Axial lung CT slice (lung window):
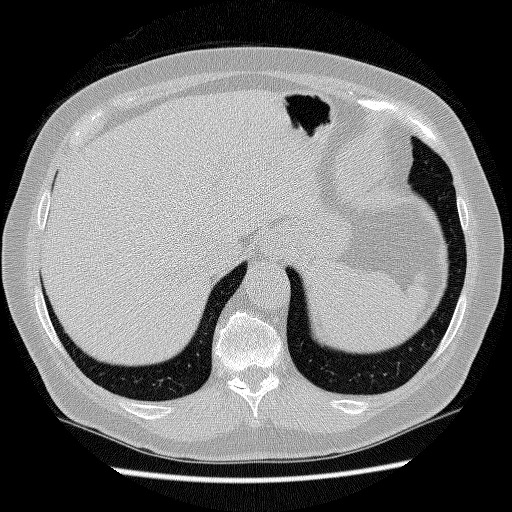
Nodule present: no